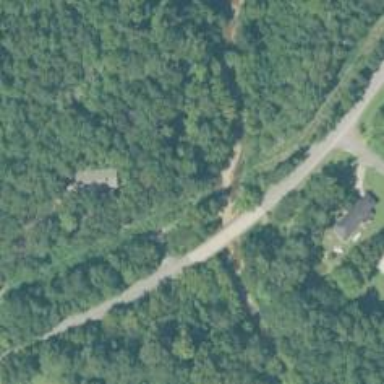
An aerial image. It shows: Residential road with bridge.